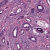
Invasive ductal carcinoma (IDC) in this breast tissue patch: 1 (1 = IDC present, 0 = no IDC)